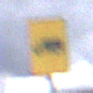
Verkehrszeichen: KFZZulaessigeGesamtmasse3Komma5TOhnePfeilsymbol
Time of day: MorningAfternoon
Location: Outdoor (Suburban)
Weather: PartlyCloudy
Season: NotSpecified
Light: Natural